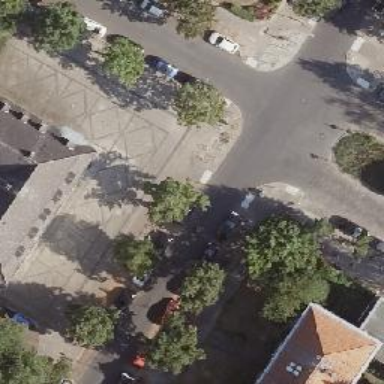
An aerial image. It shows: Asphalt footway with unmarked crossing.